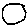
Label: circle